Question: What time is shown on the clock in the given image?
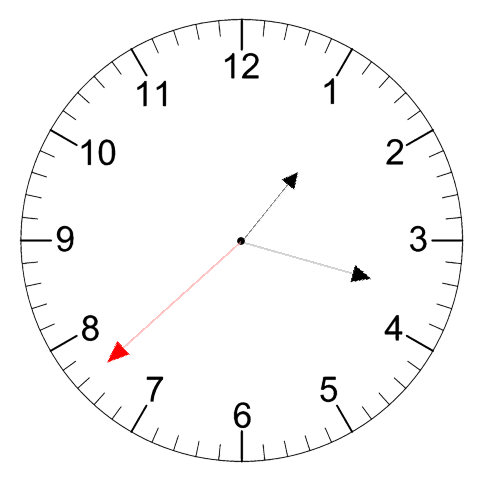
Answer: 01:17:38